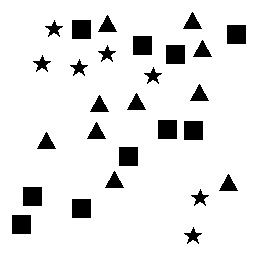
Squares: 10
Triangles: 10
Stars: 7
Total shapes: 27